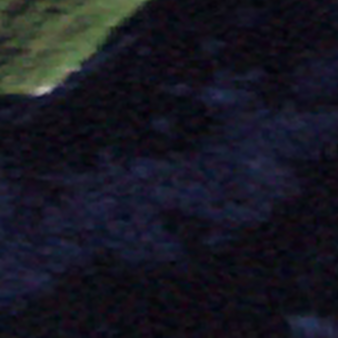
Label: other